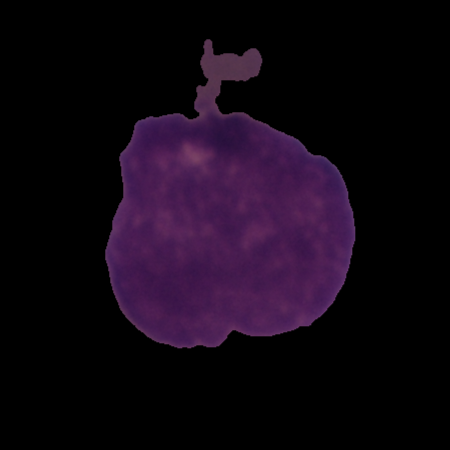
Label: cancer